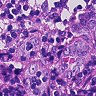
Metastatic tissue present: yes